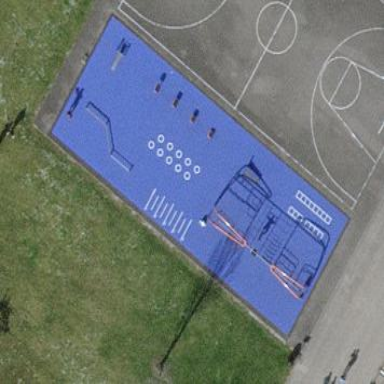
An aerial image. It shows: Fitness station on paved land.